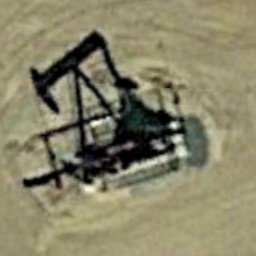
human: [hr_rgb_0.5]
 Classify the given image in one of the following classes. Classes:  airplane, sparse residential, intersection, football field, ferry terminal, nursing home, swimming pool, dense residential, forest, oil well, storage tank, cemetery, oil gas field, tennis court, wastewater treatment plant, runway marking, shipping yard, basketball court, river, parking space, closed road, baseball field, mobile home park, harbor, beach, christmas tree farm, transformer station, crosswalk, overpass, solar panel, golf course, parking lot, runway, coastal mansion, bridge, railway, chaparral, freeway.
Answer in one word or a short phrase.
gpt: oil well